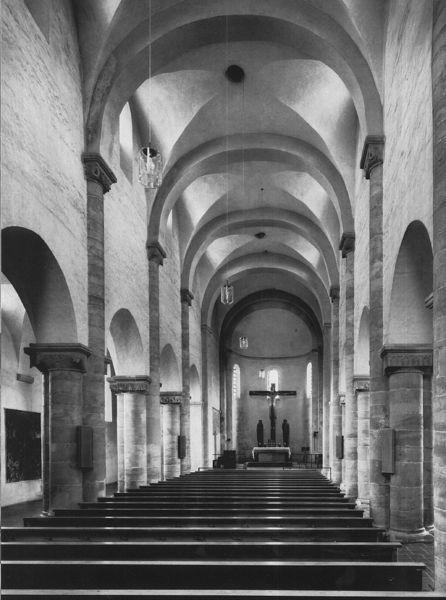
Titel: St. Michael, Altenstadt
Standort: Altenstadt, St. Michael (EU - D - H)
Schlagwörter: fenster, licht, säulen, architektur, steine, innenraum, kirche, bogen, fels, figuren, kuppel, gestühl, leuchter, foto, fotografie, gewölbe, kreuz, altar, bänke, kirchenbänke, jesus, kirchenraum, romanik, chor, vorlagen, lichtführung, wölbung, romanisch, innenaufnahme, cor